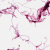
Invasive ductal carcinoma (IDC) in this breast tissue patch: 0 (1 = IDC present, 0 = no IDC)